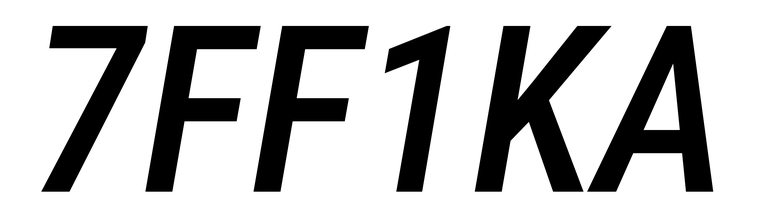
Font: Roboto-Italic_Condensed_Medium_Italic